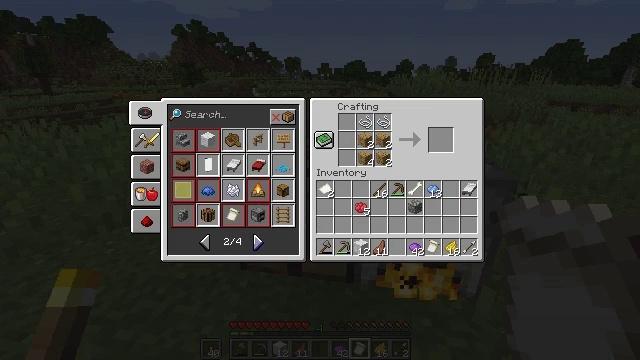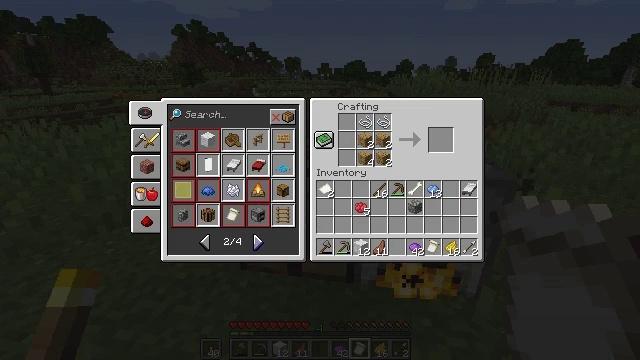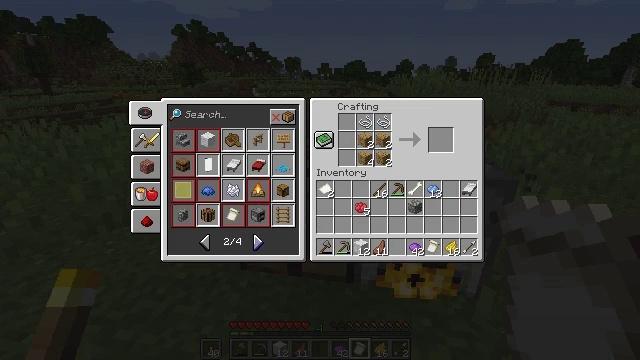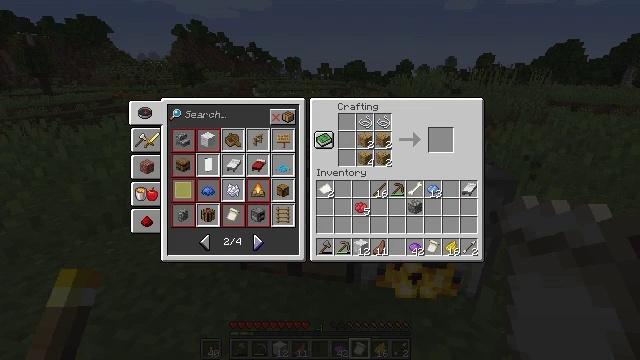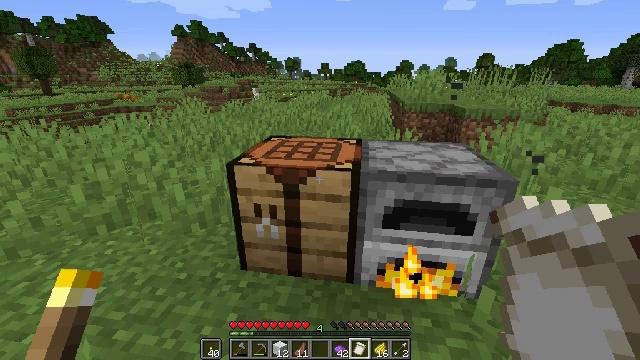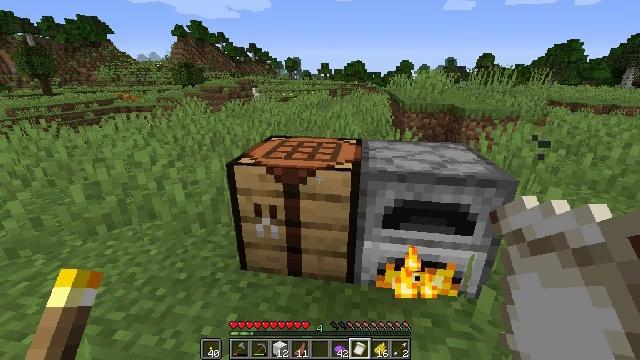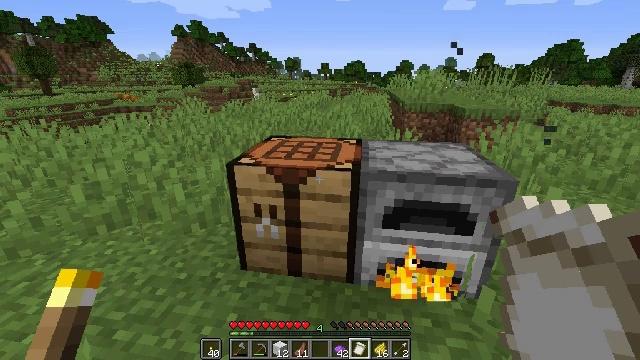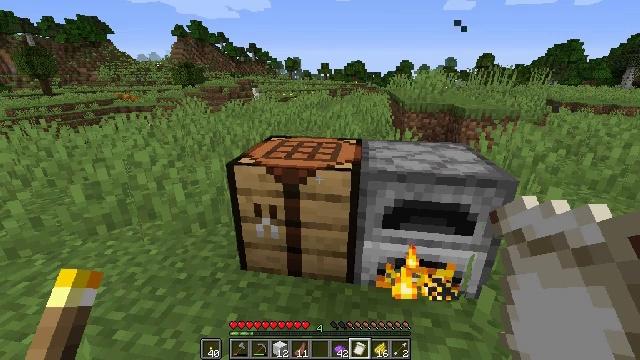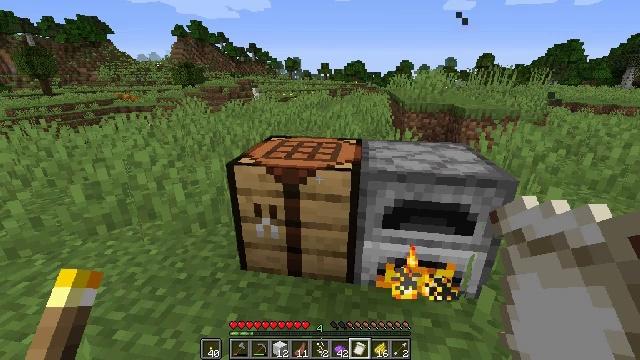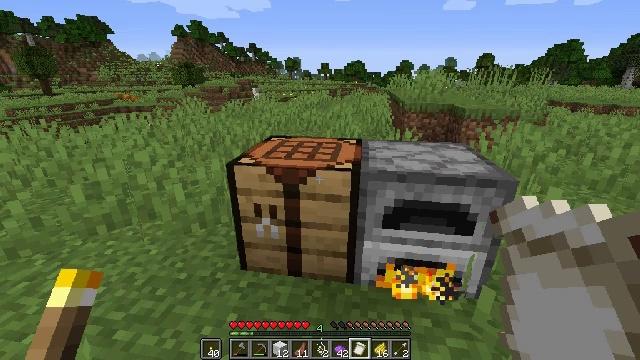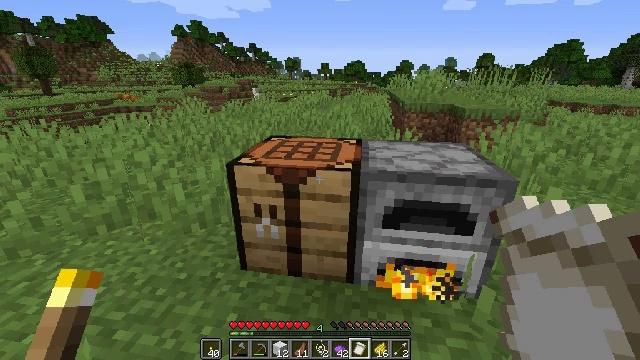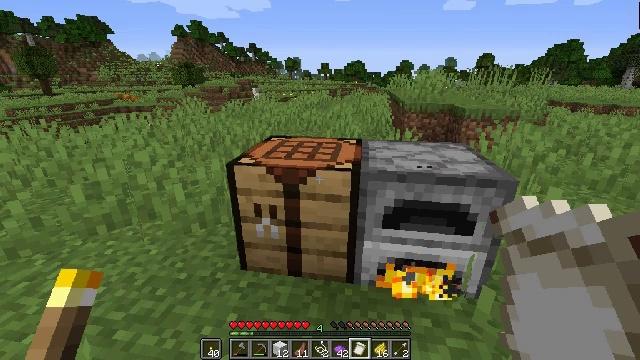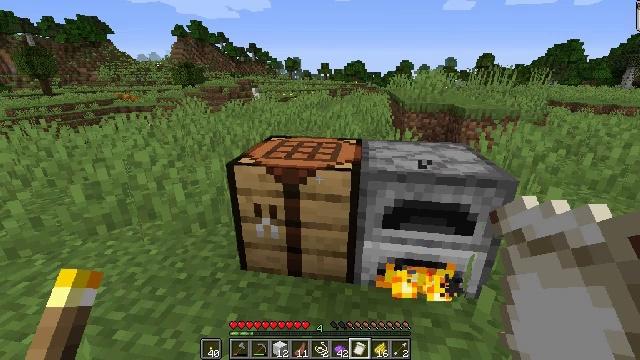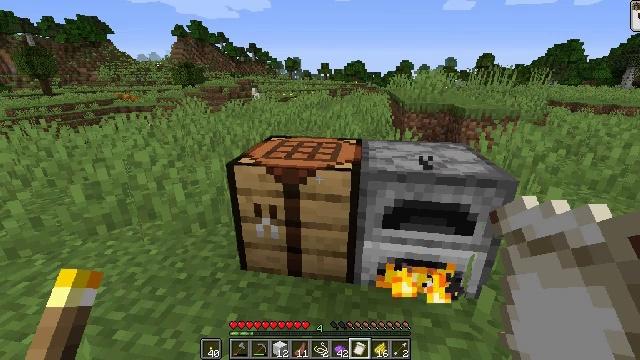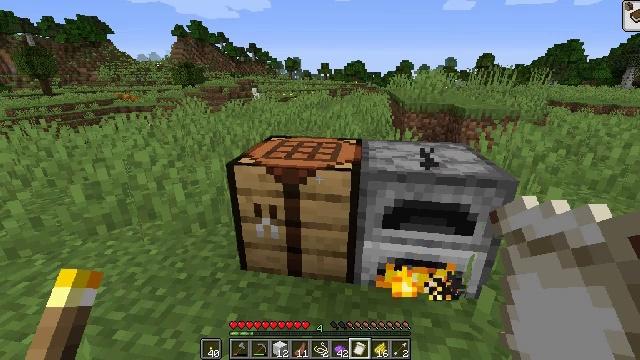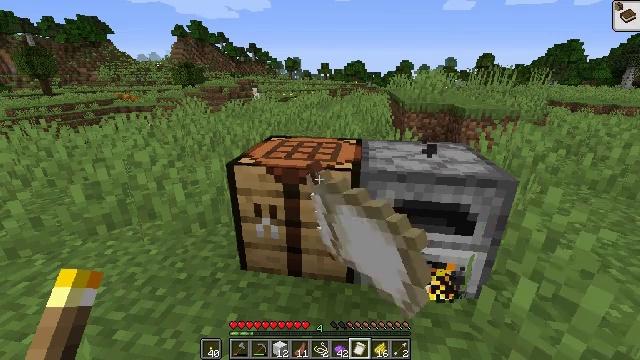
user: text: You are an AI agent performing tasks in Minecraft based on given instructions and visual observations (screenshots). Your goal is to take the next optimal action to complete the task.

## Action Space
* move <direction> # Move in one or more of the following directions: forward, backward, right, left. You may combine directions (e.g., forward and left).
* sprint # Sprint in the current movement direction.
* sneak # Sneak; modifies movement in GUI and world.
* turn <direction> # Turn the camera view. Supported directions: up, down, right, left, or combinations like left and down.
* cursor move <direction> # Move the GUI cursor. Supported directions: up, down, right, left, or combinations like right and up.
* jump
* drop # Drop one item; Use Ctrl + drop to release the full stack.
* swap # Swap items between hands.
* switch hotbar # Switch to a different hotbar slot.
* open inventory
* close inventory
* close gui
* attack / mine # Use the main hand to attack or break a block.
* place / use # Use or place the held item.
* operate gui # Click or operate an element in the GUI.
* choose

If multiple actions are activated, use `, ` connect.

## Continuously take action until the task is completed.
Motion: motion action
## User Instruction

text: Go to the crafting table and create a loom.
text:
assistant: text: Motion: no_op
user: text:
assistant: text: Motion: no_op
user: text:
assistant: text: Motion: no_op
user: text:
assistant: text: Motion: no_op
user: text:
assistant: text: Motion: close gui
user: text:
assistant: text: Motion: no_op
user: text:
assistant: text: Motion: no_op
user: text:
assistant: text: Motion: no_op
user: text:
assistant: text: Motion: no_op
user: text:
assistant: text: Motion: no_op
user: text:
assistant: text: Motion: no_op
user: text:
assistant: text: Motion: no_op
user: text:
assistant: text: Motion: no_op
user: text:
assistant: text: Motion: use / place
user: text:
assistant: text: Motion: use / place
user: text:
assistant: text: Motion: no_op
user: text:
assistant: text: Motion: no_op
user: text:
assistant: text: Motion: no_op
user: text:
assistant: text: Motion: open gui
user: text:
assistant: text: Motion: cursor move left and down
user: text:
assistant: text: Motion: cursor move left and down
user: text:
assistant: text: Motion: cursor move down
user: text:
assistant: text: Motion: no_op
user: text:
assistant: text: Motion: no_op
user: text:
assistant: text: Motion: no_op
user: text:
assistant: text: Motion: no_op
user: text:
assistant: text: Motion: cursor move left
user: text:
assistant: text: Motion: no_op
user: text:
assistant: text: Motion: no_op
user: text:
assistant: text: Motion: no_op